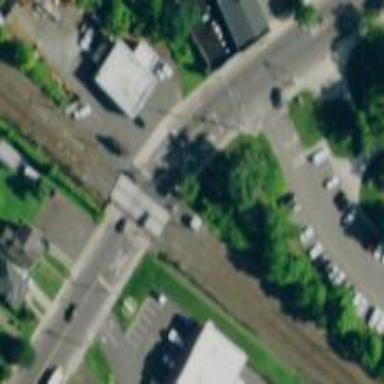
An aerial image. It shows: Railway crossing.